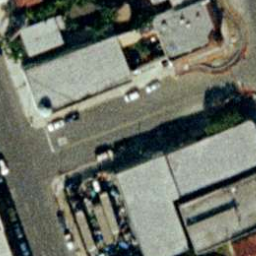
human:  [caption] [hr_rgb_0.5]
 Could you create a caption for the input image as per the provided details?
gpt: There is one road between two buildings .

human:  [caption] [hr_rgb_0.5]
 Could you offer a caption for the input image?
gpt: There are some cars on the road .

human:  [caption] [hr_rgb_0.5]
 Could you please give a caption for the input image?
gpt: There are buildings and a T-junction .

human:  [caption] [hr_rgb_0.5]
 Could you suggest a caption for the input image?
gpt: Buildings and roads .

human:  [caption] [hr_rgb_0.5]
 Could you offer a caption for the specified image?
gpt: Buildings and T-junction .